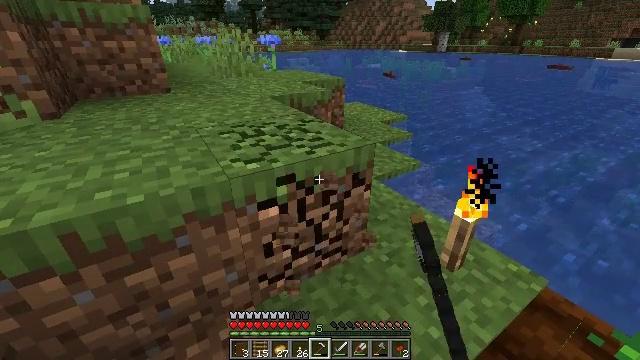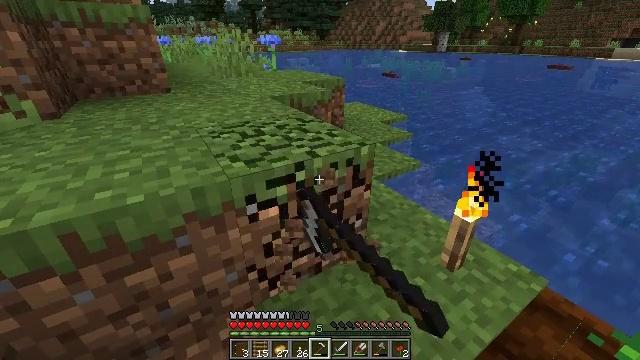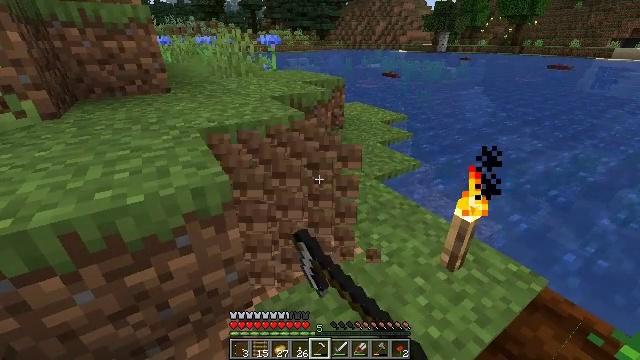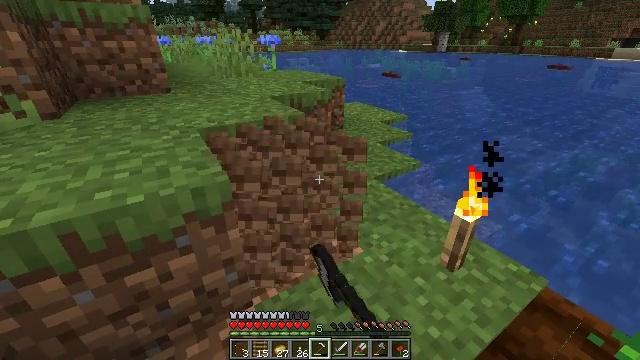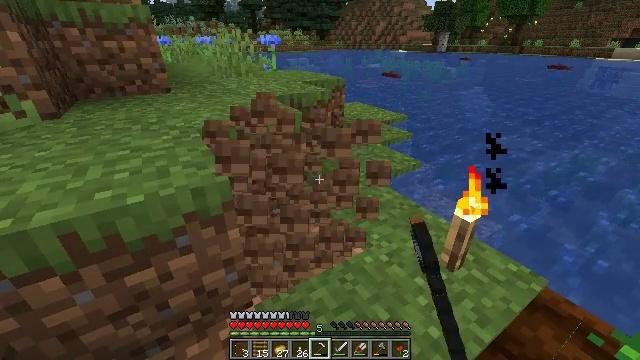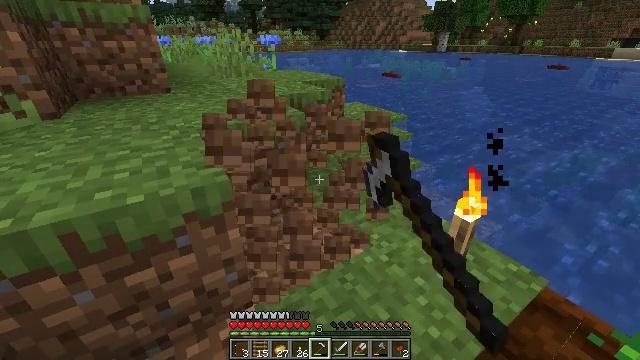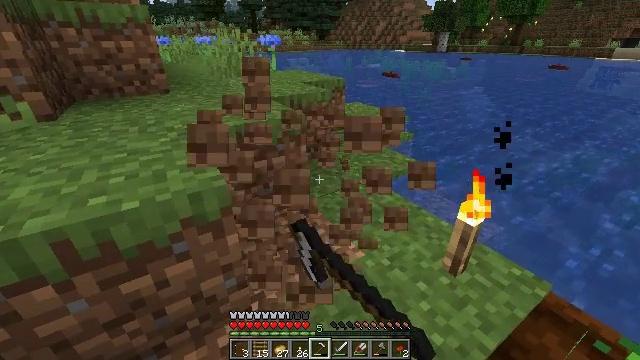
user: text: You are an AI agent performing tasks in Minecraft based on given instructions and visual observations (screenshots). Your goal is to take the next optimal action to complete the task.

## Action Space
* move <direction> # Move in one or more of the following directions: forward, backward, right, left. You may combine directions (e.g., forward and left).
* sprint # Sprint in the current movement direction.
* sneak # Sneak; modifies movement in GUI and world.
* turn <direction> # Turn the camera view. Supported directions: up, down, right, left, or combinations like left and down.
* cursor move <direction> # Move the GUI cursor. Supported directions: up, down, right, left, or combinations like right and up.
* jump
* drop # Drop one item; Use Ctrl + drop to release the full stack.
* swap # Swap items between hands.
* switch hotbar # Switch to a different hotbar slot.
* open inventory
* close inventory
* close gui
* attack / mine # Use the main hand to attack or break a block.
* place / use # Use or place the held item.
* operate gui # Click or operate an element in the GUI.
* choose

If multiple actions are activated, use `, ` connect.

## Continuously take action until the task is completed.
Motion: motion action
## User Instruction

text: Break the grass block.
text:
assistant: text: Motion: attack / mine
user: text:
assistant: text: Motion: attack / mine
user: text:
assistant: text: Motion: attack / mine
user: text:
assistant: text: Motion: attack / mine
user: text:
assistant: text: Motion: attack / mine
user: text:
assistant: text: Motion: move forward, attack / mine
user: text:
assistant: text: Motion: attack / mine